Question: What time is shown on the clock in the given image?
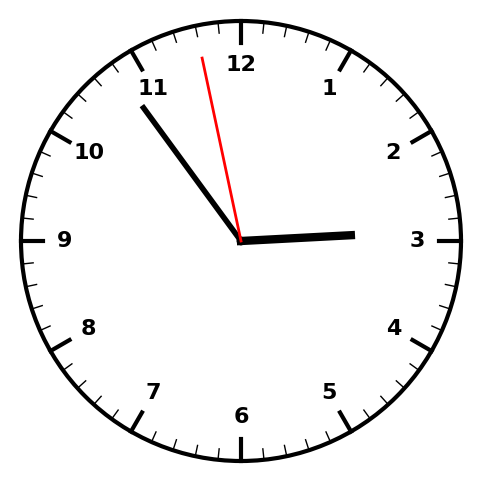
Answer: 02:53:58